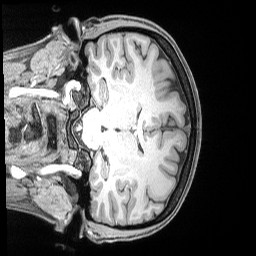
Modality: T1w
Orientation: coronal
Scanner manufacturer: siemens
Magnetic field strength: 3 T
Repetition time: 2.53 s
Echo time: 0.00169 s